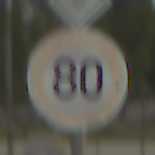
Verkehrszeichen: Geschwindigkeit80
Zusatzzeichen oben: Vorfahrtsstrasse
Umgebung: Outdoor, Suburban
Tageszeit: MorningAfternoon
Wetter: PartlyCloudy
Licht: Natural
Jahreszeit: NotSpecified
Kontrast: LowContrast